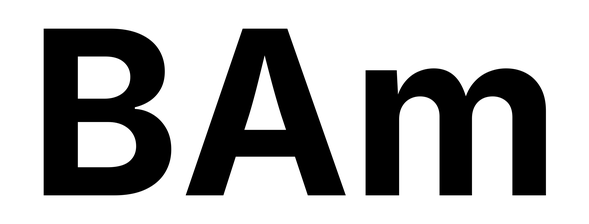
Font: Inter_Bold